Field crop: tomato
Growth stage: 2
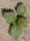
Species: solanum